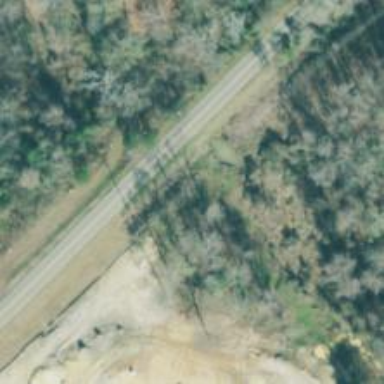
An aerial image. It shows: Culvert tunnel.